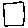
Label: square